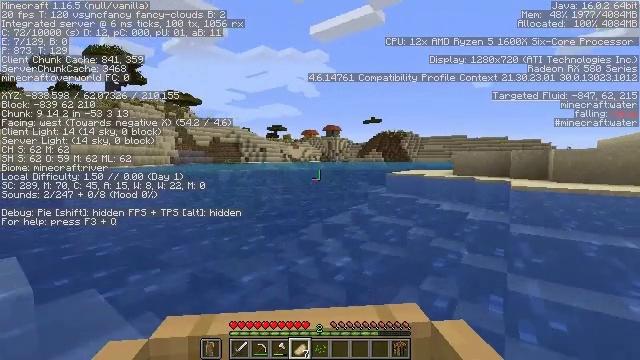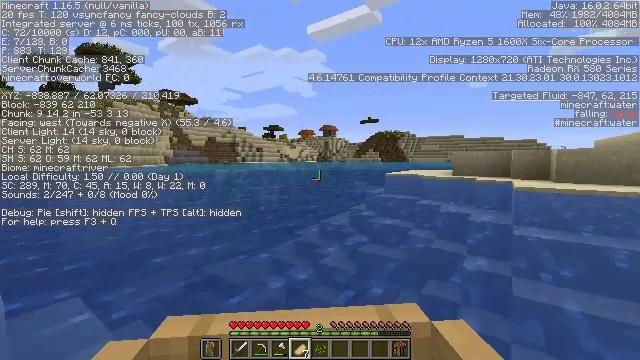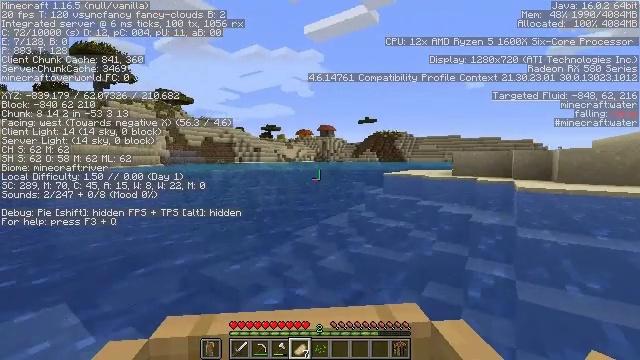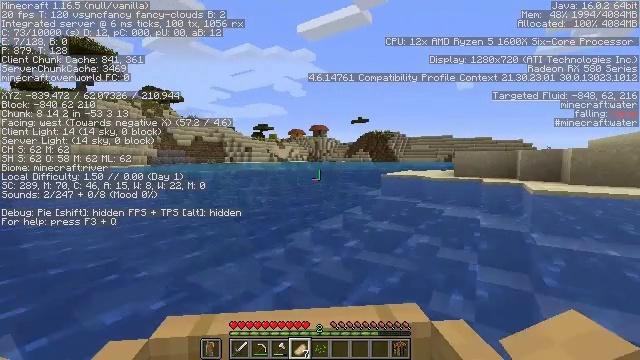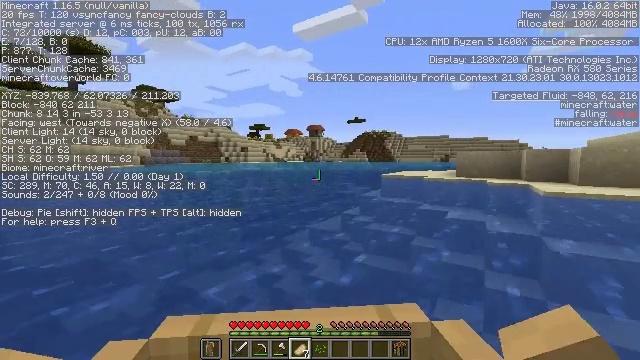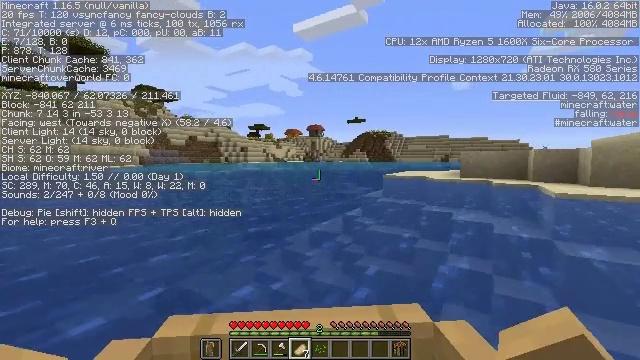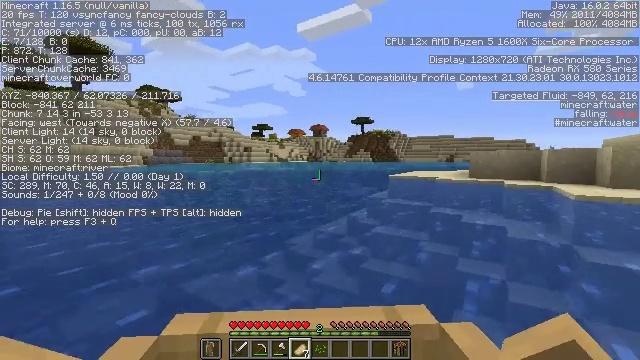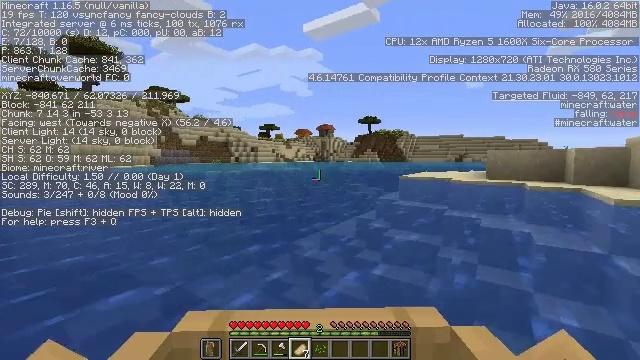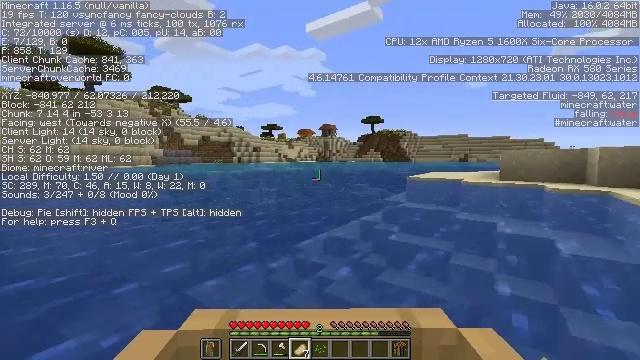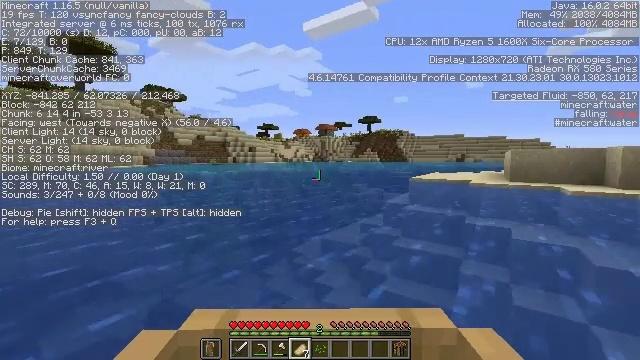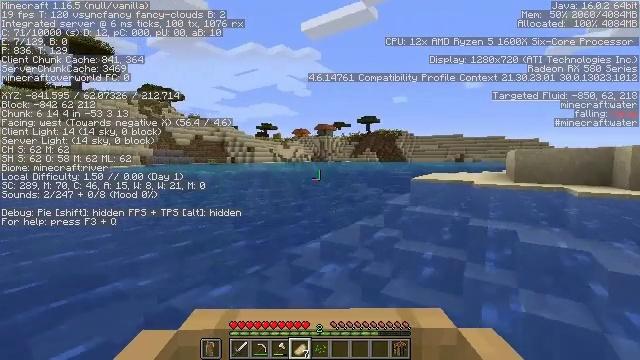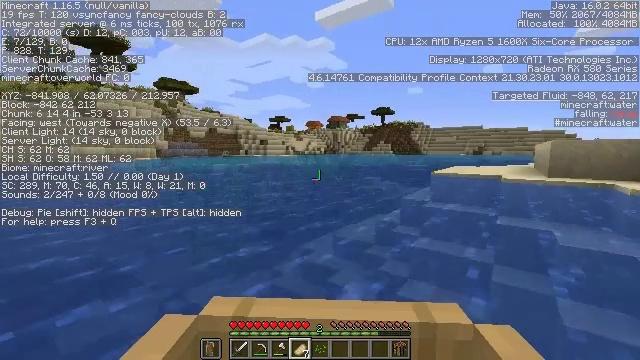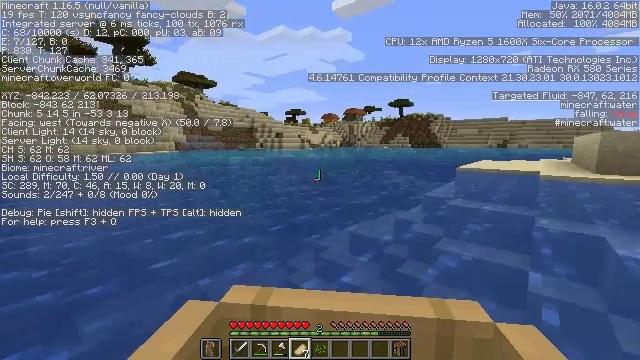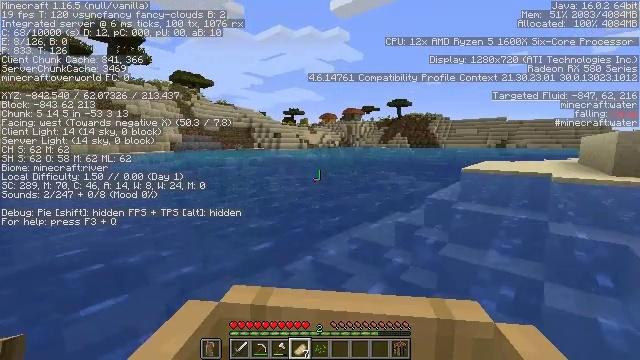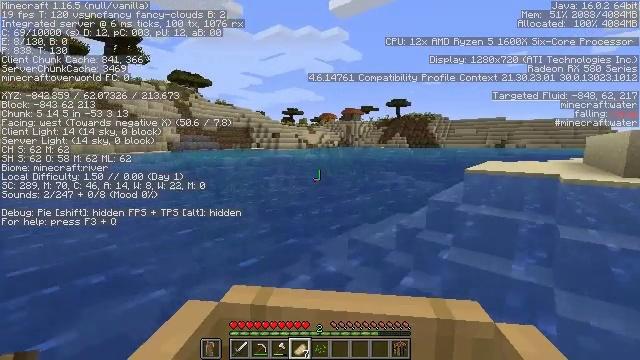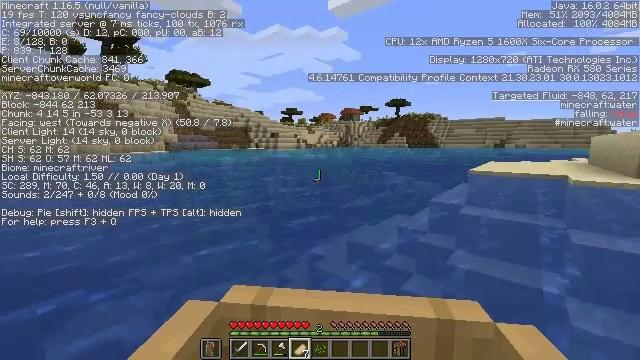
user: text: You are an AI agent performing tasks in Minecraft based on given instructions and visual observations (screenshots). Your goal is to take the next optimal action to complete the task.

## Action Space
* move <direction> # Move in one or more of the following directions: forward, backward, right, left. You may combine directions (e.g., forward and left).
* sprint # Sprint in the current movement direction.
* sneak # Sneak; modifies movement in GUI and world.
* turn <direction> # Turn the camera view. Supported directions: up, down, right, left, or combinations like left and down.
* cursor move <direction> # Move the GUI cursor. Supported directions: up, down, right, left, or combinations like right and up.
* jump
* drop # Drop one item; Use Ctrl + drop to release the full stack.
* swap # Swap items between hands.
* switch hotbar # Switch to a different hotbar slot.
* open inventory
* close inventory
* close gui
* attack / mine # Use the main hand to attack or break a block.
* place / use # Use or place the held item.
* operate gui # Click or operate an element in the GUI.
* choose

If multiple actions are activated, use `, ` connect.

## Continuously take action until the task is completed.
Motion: motion action
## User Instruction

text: Destroy the bookshelf.
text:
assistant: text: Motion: move forward
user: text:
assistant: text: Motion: move forward
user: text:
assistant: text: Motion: move forward
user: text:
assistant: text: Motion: move forward
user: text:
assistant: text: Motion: move forward
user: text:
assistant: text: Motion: move forward, turn left
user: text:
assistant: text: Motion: move forward, turn left
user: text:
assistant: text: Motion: move forward, turn left
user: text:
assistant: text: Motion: move forward
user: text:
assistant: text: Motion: move forward
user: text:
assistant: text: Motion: move forward, turn left and down
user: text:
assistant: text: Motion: move forward, turn left and down
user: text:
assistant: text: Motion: move forward
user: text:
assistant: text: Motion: move forward
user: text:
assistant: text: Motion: move forward
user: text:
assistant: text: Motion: move forward
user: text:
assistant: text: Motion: move forward
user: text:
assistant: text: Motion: move forward
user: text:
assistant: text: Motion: move forward, turn left and up
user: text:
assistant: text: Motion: move forward
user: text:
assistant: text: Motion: move forward
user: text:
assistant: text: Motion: move forward
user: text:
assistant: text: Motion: move forward
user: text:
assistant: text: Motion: move forward
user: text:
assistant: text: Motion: move forward
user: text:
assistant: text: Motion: move forward
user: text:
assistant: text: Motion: move forward
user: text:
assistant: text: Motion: move forward, turn right
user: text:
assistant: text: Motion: move forward, turn right
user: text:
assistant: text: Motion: move forward, turn right